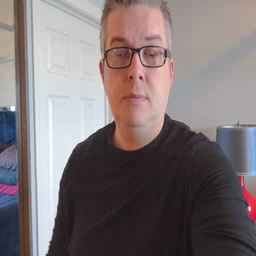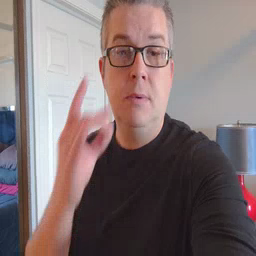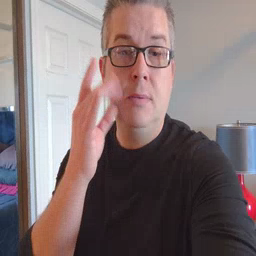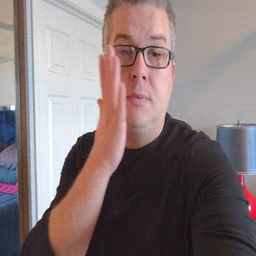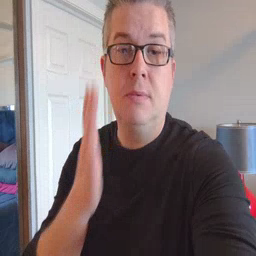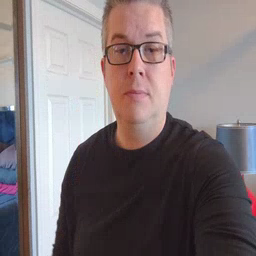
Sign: bee